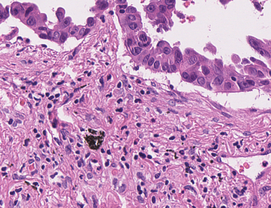
Tumor epithelial tissue: yes
Tumor-associated stroma tissue: yes
Normal tissue: no